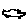
Label: car